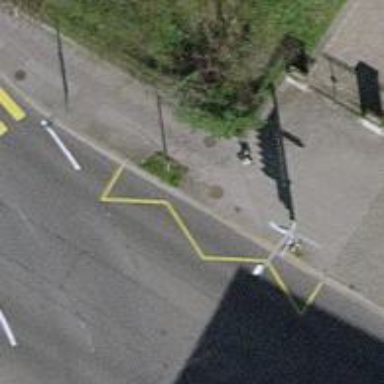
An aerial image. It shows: Bus stop with platform for public transport.